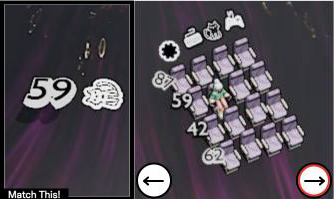
Task: seats
Answer: no